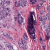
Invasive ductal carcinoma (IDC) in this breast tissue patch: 1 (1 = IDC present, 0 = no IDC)